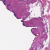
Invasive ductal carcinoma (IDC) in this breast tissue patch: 0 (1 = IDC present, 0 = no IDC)